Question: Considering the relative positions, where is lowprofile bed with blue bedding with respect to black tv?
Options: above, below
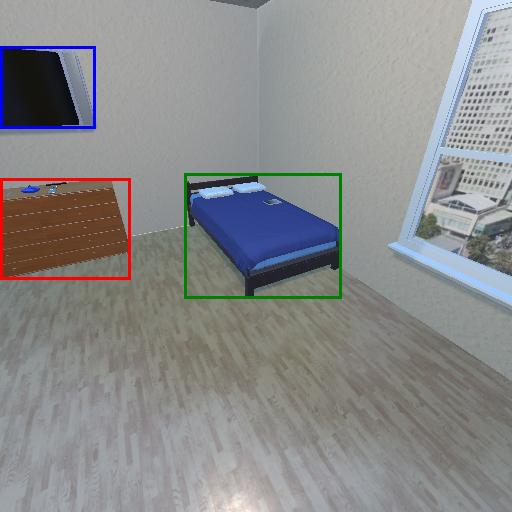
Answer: above